Question: I would like to get hold of the errors created by default by Monaco editor.

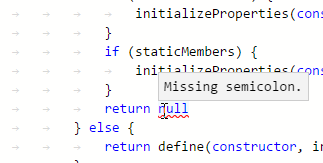
Answer: It looks like you can call <URL> to get the list of all markers in the document, and then filter that yourself to limit it to the errors you're interested in. I would prefer a more clearly-documented route, but in my ad-hoc testing this works.